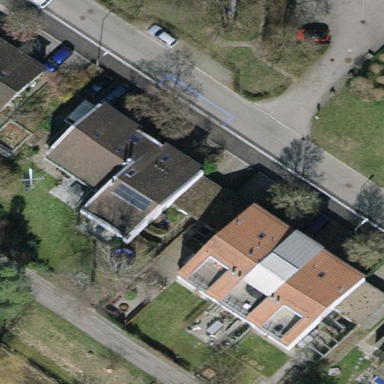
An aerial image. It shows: Gabled-roof house with tile roofing.